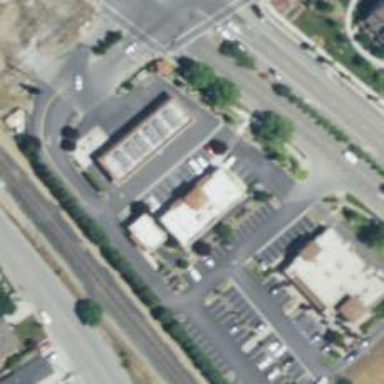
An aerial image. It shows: Convenience shop.